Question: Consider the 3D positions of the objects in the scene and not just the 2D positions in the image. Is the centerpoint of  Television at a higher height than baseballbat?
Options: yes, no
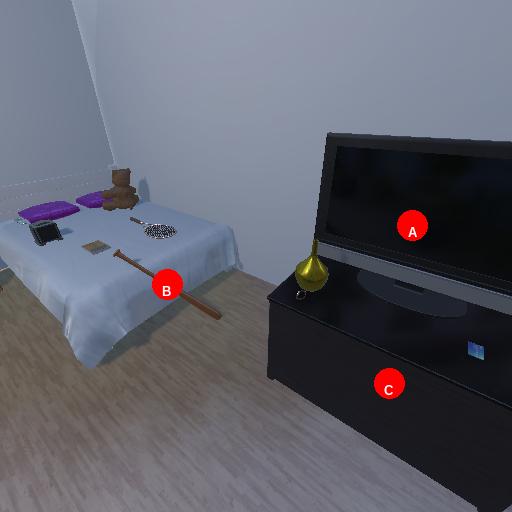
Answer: yes